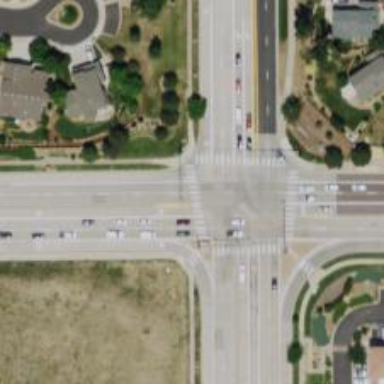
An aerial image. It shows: Marked road crossing.